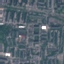
Label: Residential